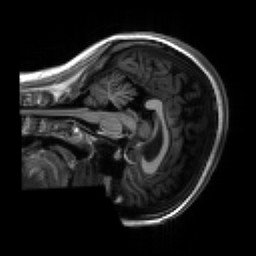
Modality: T1w
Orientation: sagittal
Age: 18
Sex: female
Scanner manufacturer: siemens
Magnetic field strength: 3 T
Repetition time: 2.3 s
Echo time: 0.00267 s